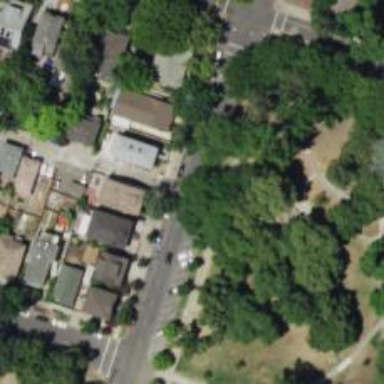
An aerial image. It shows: Residential road with separate sidewalk.